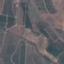
Land use / land cover: PermanentCrop